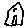
Label: house